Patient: sex M, age 66
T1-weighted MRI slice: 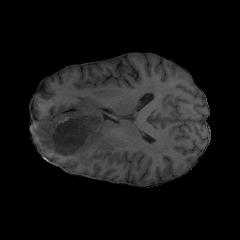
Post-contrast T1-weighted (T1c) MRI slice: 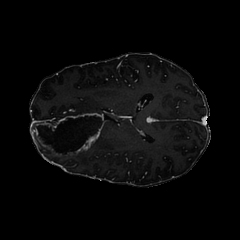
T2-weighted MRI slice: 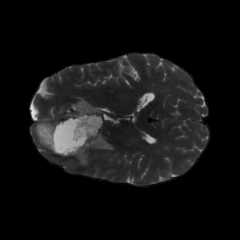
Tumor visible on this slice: yes
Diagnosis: Glioblastoma, IDH-wildtype
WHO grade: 4